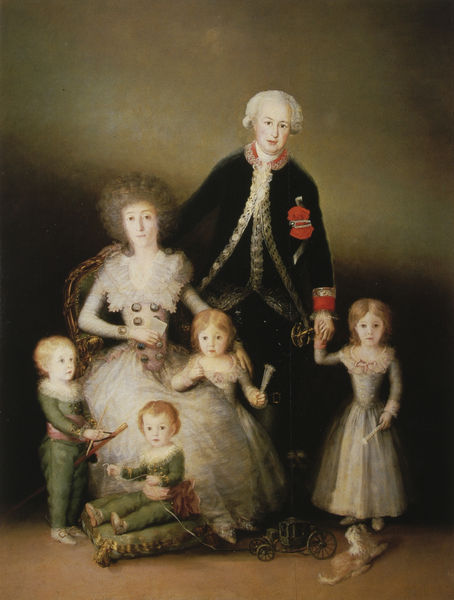
Titel: The Family of the Duques de Osuna
Künstler: Francisco José Goya Lucientes
Standort: Madrid
Institution: Museo del Prado
Schlagwörter: dunkel, gemälde, gruppe, hand, mann, schatten, umhang, weiß, gelb, grün, menschen, mädchen, sitzen, ausschnitt, frankreich, frau, grau, hell, hintergrund, kleid, kleider, licht, schwarz, stuhl, dame, gürtel, hund, rot, fächer, malerei, mode, anzug, blond, wand, barock, blass, gesicht, kleidung, samt, silber, spitze, stehen, bildnis, gruppenportrait, gruppenporträt, herr, hände, innenraum, portrait, porträt, rückenlehne, öl, boden, gold, haare, mantel, sessel, sitzend, stehend, adel, eltern, familie, familienbildnis, familienporträt, kind, mutter, paar, saum, tochter, vater, frontal, knopf, locken, renaissance, rokoko, rosa, seide, zart, kinder, adelige, perücke, hündchen, spanien, taille, wangen, leiste, lehne, stab, tüll, buben, jungen, weis, droschke, kutsche, wagen, ölgemälde, kissen, könig, frack, polster, karten, goya, edel, junge, schoß, knöpfe, tor, fecher, rothaarig, katze, porträts, uniform, abzeichen, degen, manschetten, orden, herrscher, ehefrau, ehemann, gruppenbild, fürst, tracht, biedermeier, ehepaar, armreif, brief, schreiben, wams, korsett, leicht, familienbild, königin, schlüssel, königsfamilie, silbergrau, perücken, inneraum, gattin, töchter, sohn, spielzeug, familienportrait, söhne, enkel, perrücke, gepudert, luftig, gatte, kutsch, anzuge, gürtelband, kostümchen, perückem, steckenpferd, francisco joya, königskamilie, grfamilie, familienportät, kleitd, toöchter, kutsche fächer